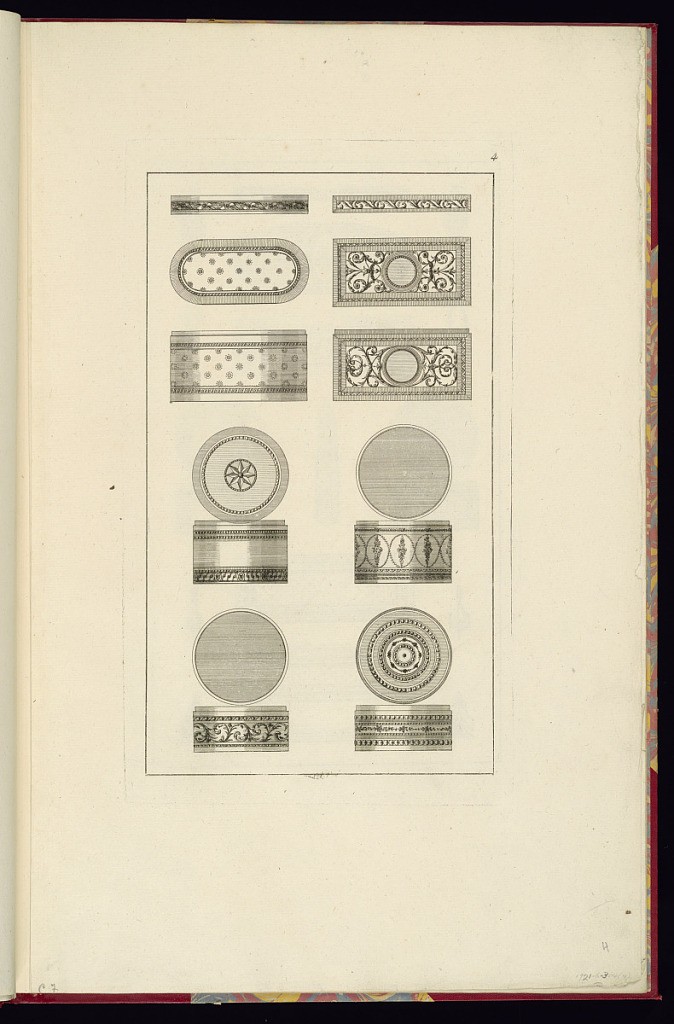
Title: Box Designs
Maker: Jean-Baptiste Fay, French, active 1765 – 1790s
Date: late 18th century
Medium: Etching and engraving on laid paper
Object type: Print
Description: Fourth plate from a series of designs for jewelry, boxes, snuffboxes, rings, seals, cane handles and other small luxury objects. The plate includes fourteen designs for boxes and their lids decorated with neoclassical motifs. The decoration includes repeating patterns, egg and beading, leaves, flowers, stars, scrolling rinceaux, scrolling acanthus leaves, fleurons, dots, ribbons, and stars. The plate is numbered.